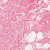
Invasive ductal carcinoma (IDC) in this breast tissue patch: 0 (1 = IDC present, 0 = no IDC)